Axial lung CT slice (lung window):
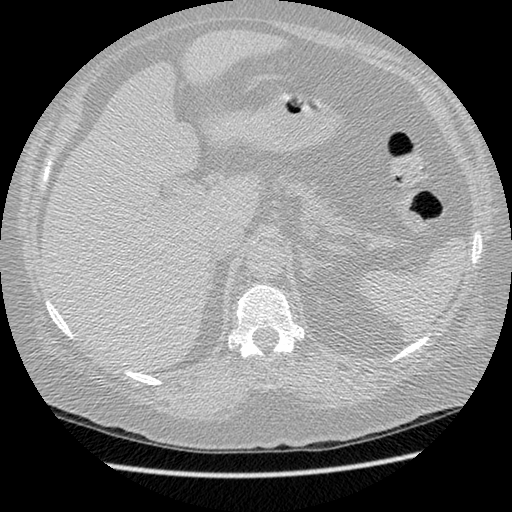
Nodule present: no